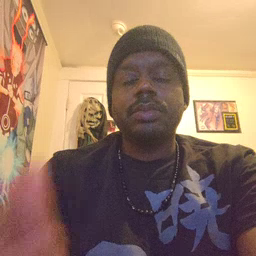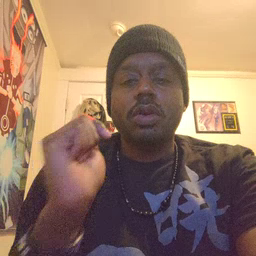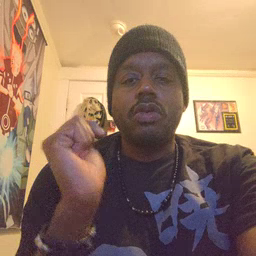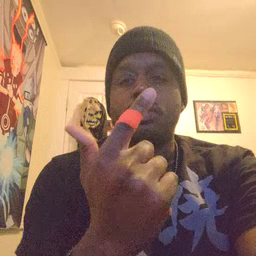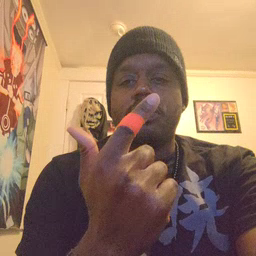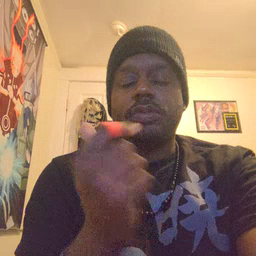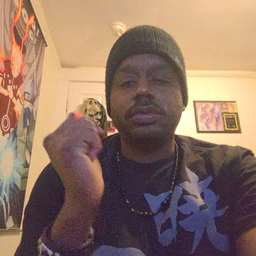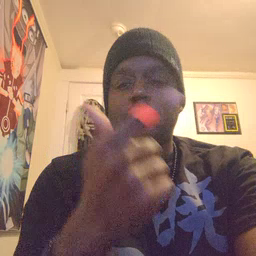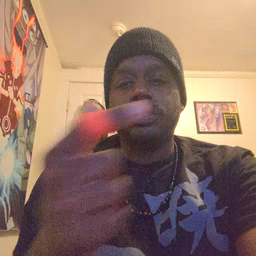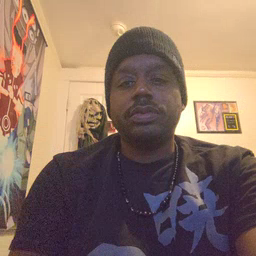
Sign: all